Question: Count the number of objects in the diagram.
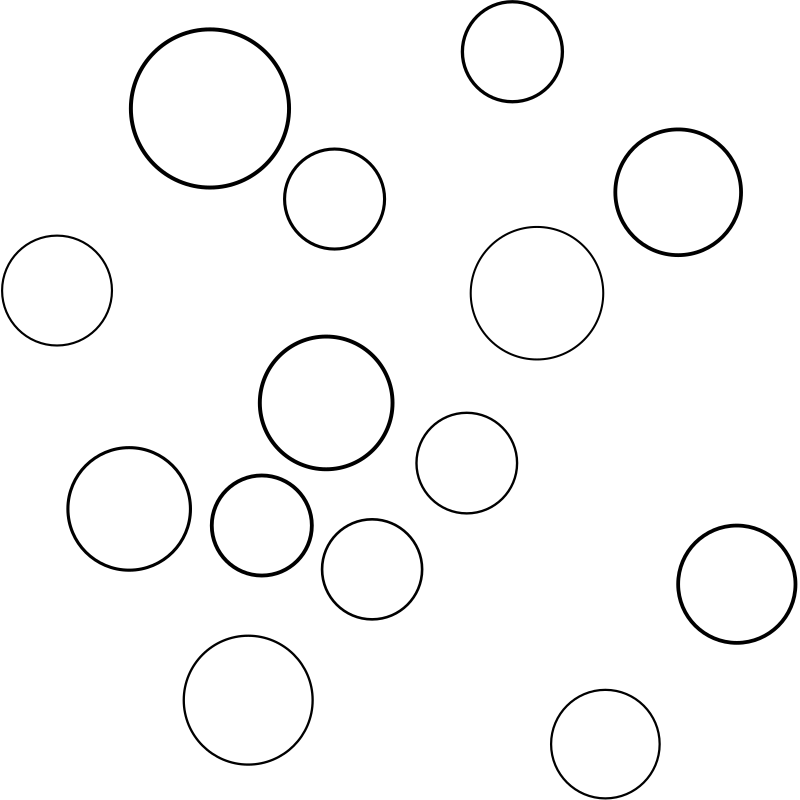
Answer: 14